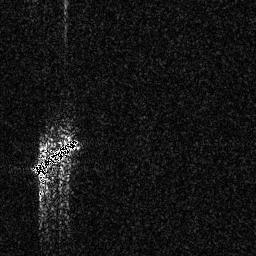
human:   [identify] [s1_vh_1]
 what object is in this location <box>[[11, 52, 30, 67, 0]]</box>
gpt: <ref>1 large ship at the left</ref>